Question: i am adding resizable functionality to an image using jquery resizable,and its working fine. I want to show the handles but there is an issue while showing the handles.
As in the image below

handles are not completely visible, what can i do so that handles are completely visible, an example can be seen in this fiddle
example fiddle code
'''
<div id='elementResizable'>
<h1>Full Name</h1>
Title
<div class="ui-resizable-handle ui-resizable-nw" id="nwgrip"></div>
<div class="ui-resizable-handle ui-resizable-ne" id="negrip"></div>
<div class="ui-resizable-handle ui-resizable-sw" id="swgrip"></div>
<div class="ui-resizable-handle ui-resizable-se" id="segrip"></div>
'''
<URL> and handles are also not completely visible.
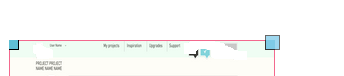
Answer: In your jsfiddle code , from CSS in #elementResizable remove overflow :hidden and check , it will works.